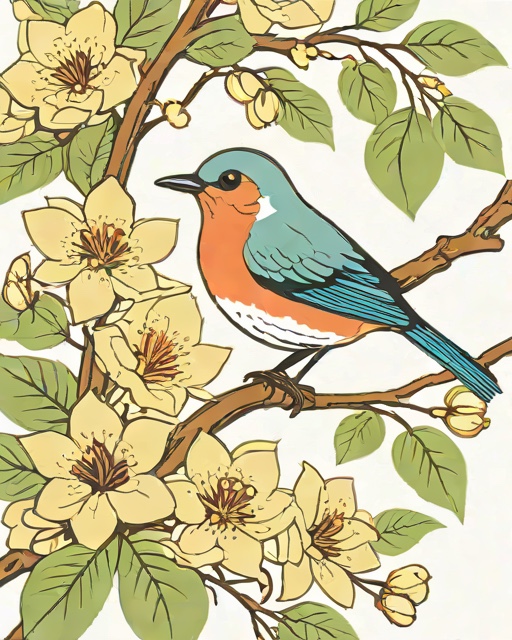
Category: Valentine